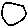
Label: circle